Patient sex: M
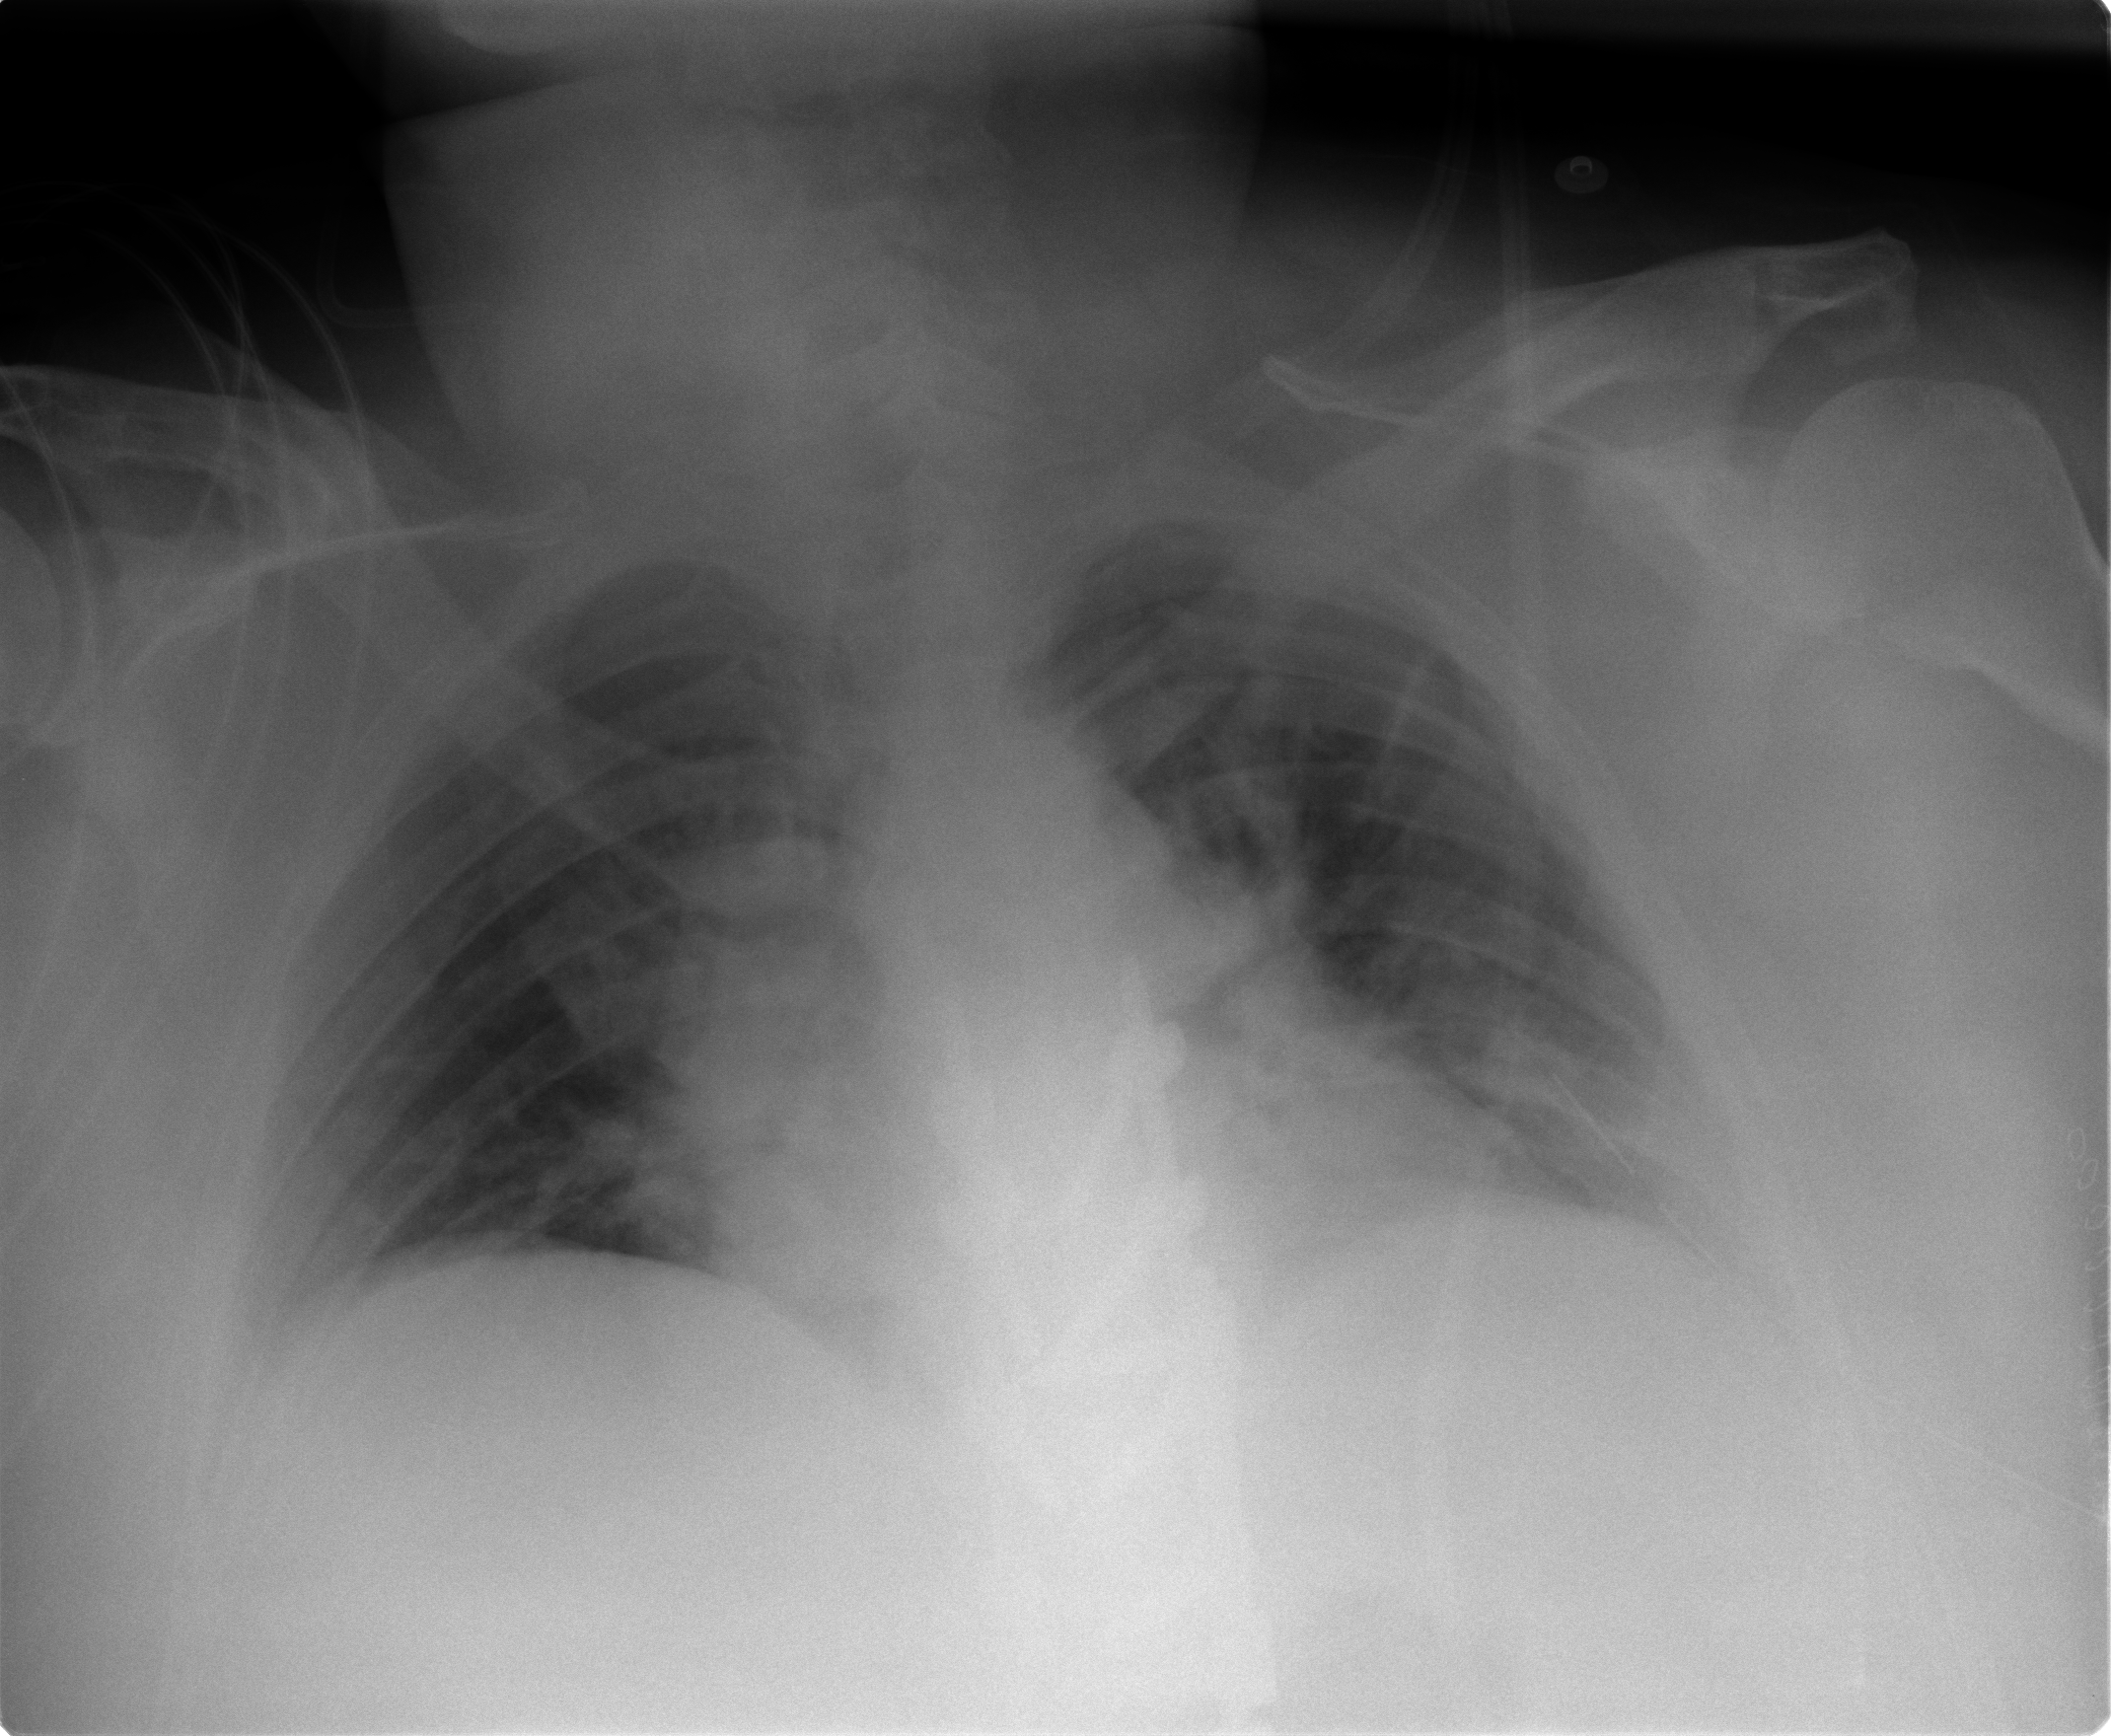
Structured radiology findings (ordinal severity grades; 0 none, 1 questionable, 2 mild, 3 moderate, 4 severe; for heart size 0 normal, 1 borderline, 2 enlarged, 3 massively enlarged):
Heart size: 2
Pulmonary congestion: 2
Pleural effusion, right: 0
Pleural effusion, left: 2
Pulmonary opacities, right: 0
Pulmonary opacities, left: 0
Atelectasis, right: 0
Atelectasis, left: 2